Question: From below code I am trying to load javascript file TestJScript.js dynamically and after loading want to call javascript function LoadData() exist in that file. But I am getting error please check image.
Please suggest me correction such that It will work from 6 to all version of IE.
Or any another solution.
Javascript file code :
'''
function LoadData() {
alert('ok');
}
'''
Code:
'''
<!DOCTYPE html>
<html xmlns="http://www.w3.org/1999/xhtml">
<head>
<script>
function LoadJSFile() {
var js = document.createElement("script")
js.setAttribute("type", "text/javascript")
js.setAttribute("src", "C:\TestJScript.js")
document.getElementsByTagName("head")[0].appendChild(js)
//call below function exist in TestJScript.js file
LoadData();
}
</script>
</head>
<body onload="LoadJSFile();">
</body>
</html>
'''
Error Image:
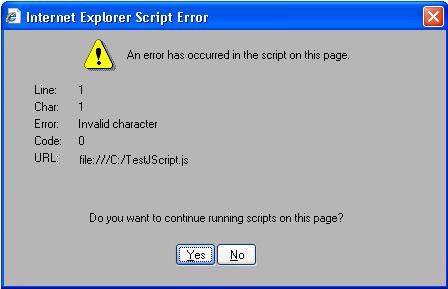
Answer: If you are using c# code then another solution to solve this script error is, invoke script through c# code.
Code:
/
'''
/Assiging html value to control
webBrowser.DocumentText = "HTML content";
//Calling document load completed event
webBrowser.DocumentCompleted += webBrowser_DocumentCompleted;
void webBrowser_DocumentCompleted(object sender, WebBrowserDocumentCompletedEventArgs e)
{
HtmlDocument htmlDocument = webBrowser.Document;
HtmlElement htmlElementHead = htmlDocument.GetElementsByTagName("head")[0];
HtmlElement HtmlElementScript = htmlDocument.CreateElement("script");
HtmlElementScript.SetAttribute("text", "C:\TestJScript.js");
htmlElementHead.AppendChild(HtmlElementScript);
htmlDocument.InvokeScript("LoadData");
webBrowser.DocumentCompleted -= webBrowser_DocumentCompleted;
}
'''